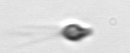
Label: flagellate